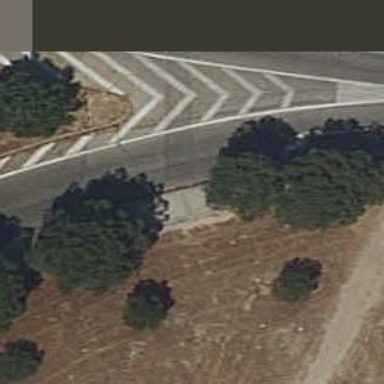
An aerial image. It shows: Uncontrolled zebra crossing on the road.